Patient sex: F
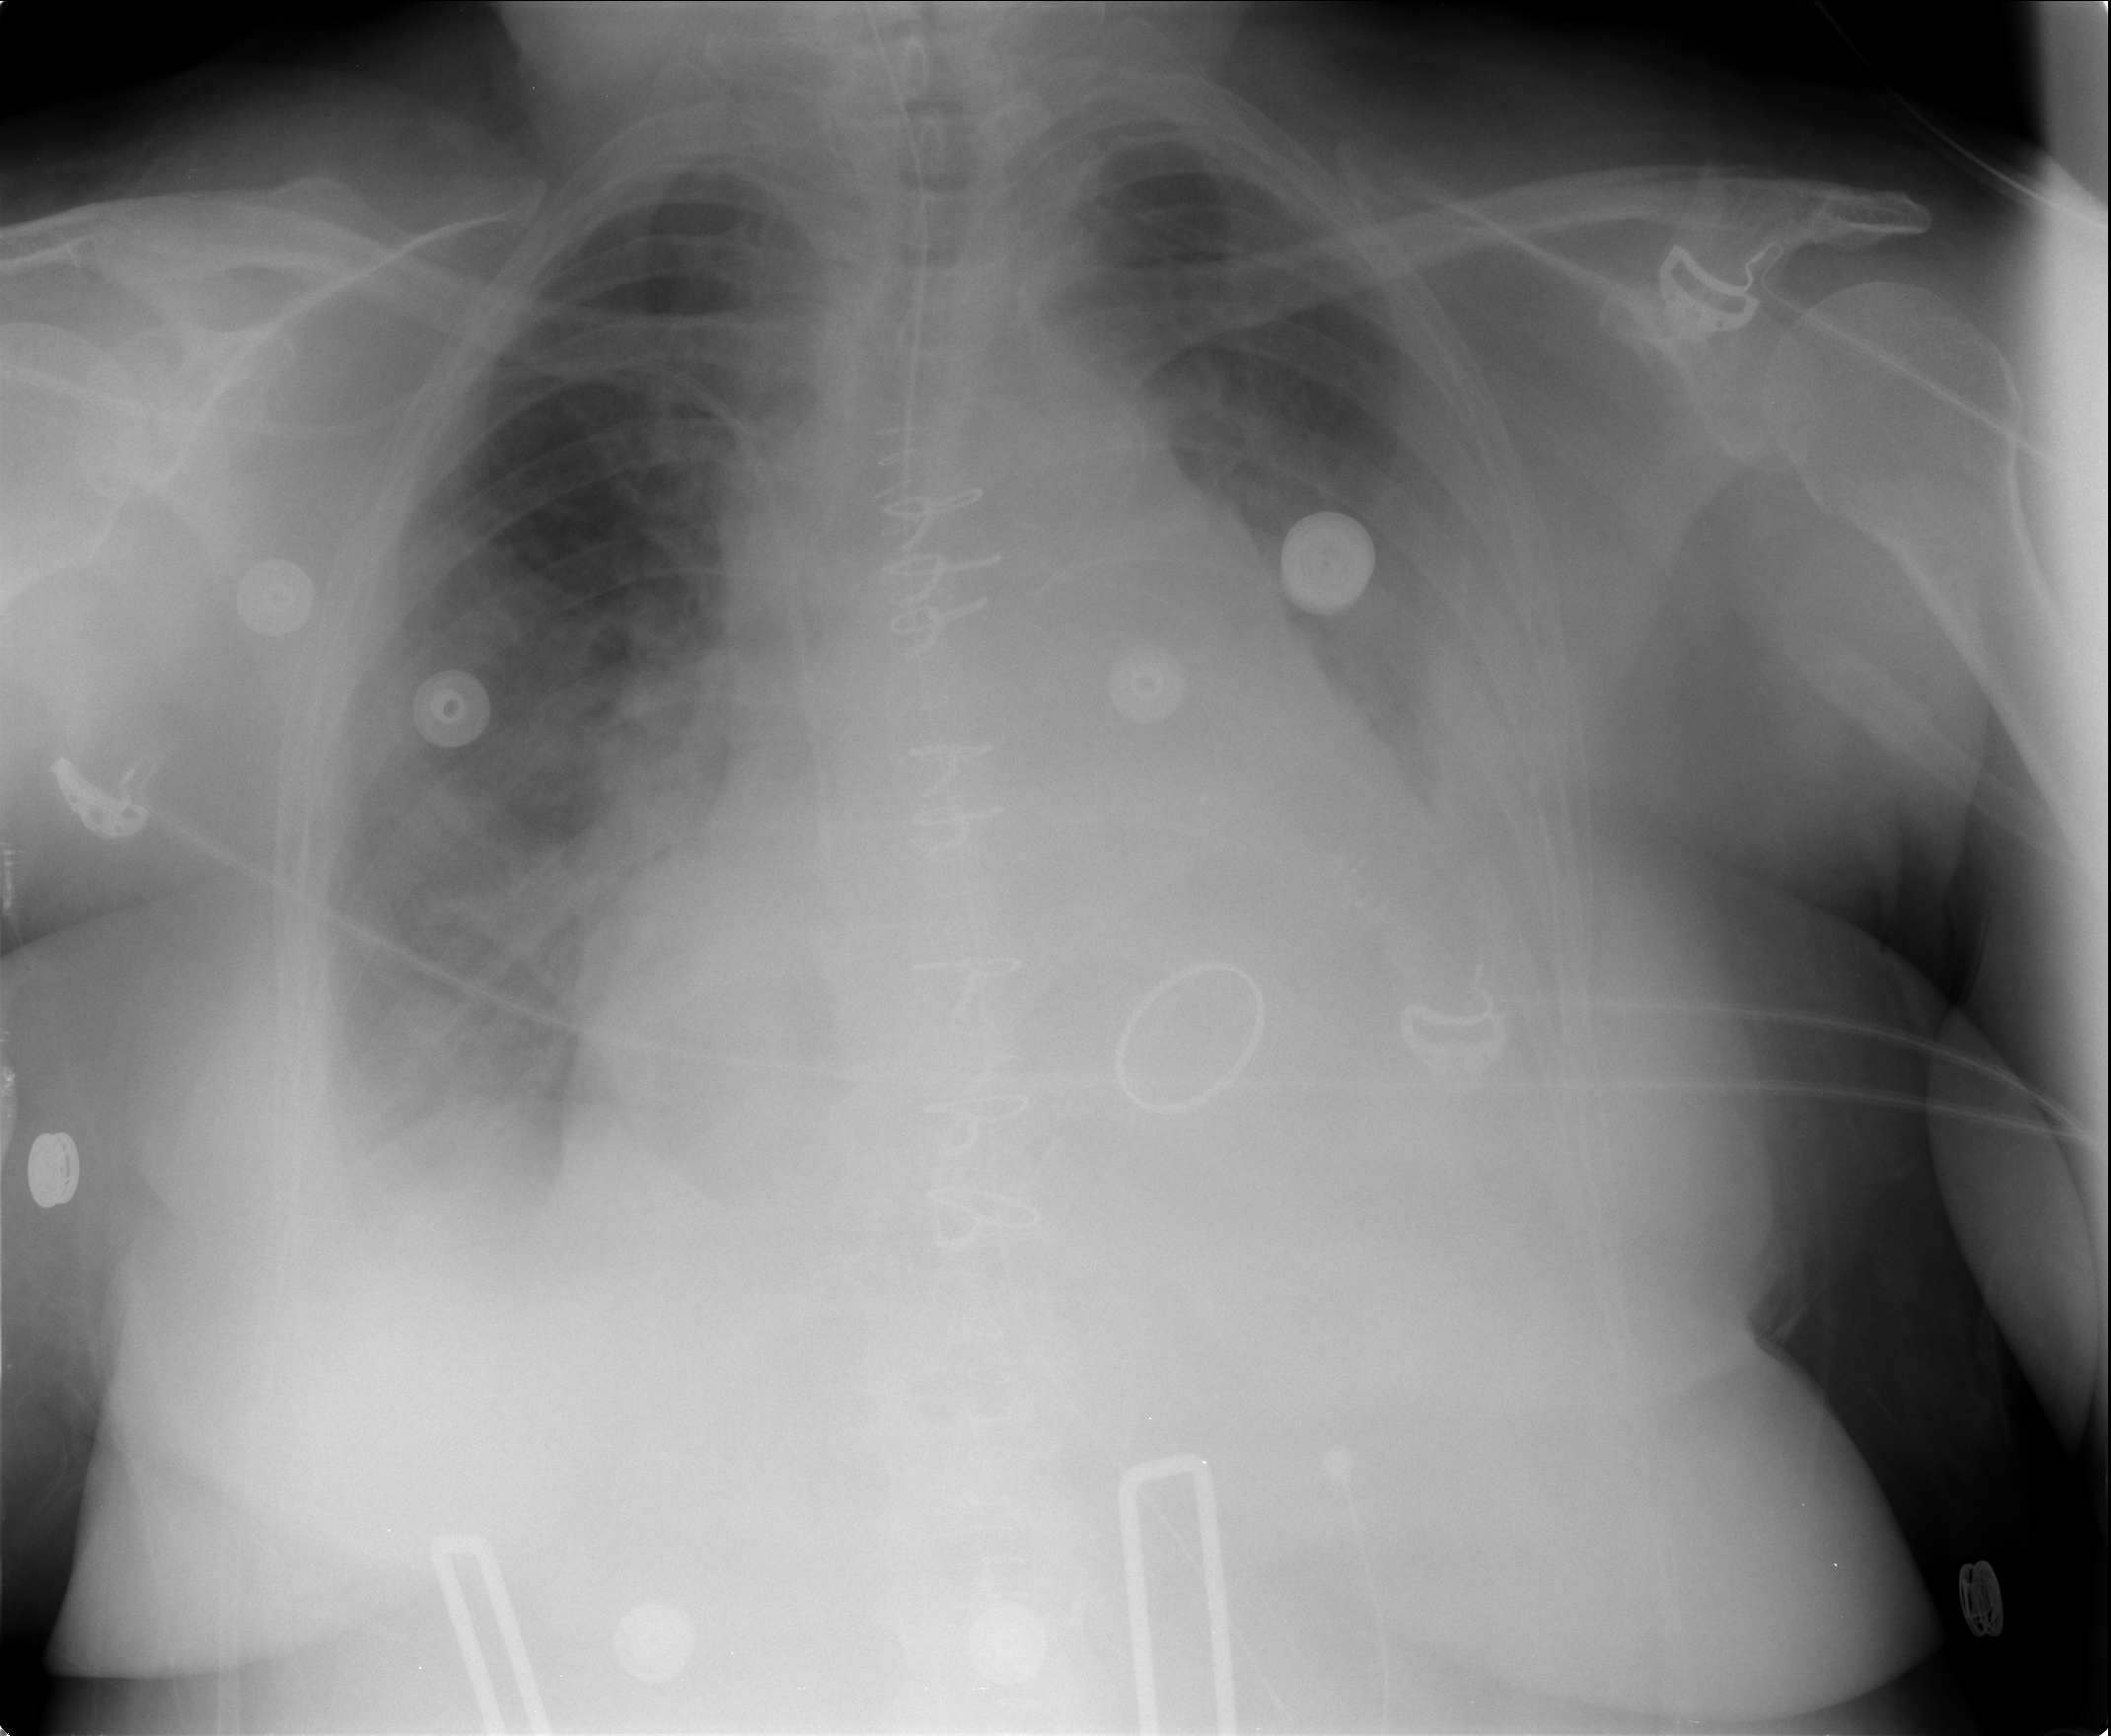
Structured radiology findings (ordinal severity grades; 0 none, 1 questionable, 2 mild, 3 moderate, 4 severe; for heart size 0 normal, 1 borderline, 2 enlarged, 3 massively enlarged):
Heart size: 3
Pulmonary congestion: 2
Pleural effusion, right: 2
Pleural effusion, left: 3
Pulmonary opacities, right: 0
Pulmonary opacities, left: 0
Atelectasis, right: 2
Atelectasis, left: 3